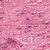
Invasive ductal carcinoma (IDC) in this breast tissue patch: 1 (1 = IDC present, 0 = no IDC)